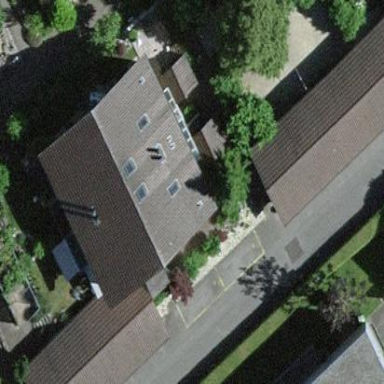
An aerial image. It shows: Terrace-style building with gabled roof.